Field crop: tomato
Growth stage: 1
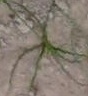
Species: cyperus